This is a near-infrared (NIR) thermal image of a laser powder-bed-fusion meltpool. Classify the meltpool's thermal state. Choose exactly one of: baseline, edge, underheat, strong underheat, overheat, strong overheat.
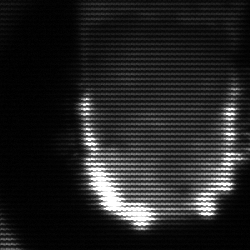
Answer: baseline